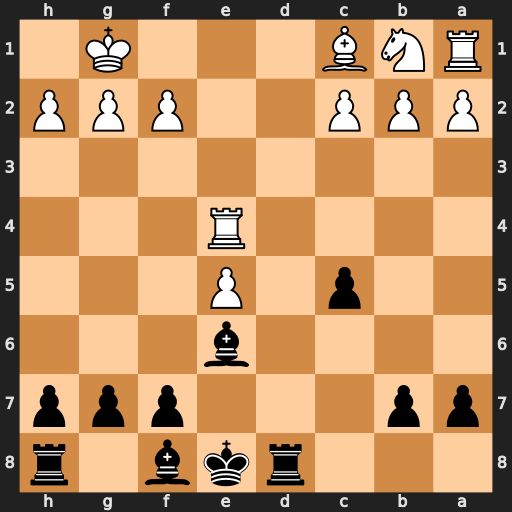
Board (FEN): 3rkb1r/pp3ppp/4b3/2p1P3/4R3/8/PPP2PPP/RNB3K1
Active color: b
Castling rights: k
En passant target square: -
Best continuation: Rd1+ Re1 Rxe1#